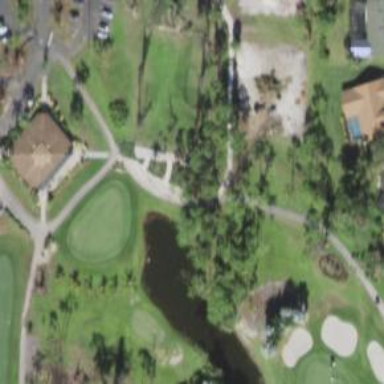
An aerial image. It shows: Footway that serves as golf path.